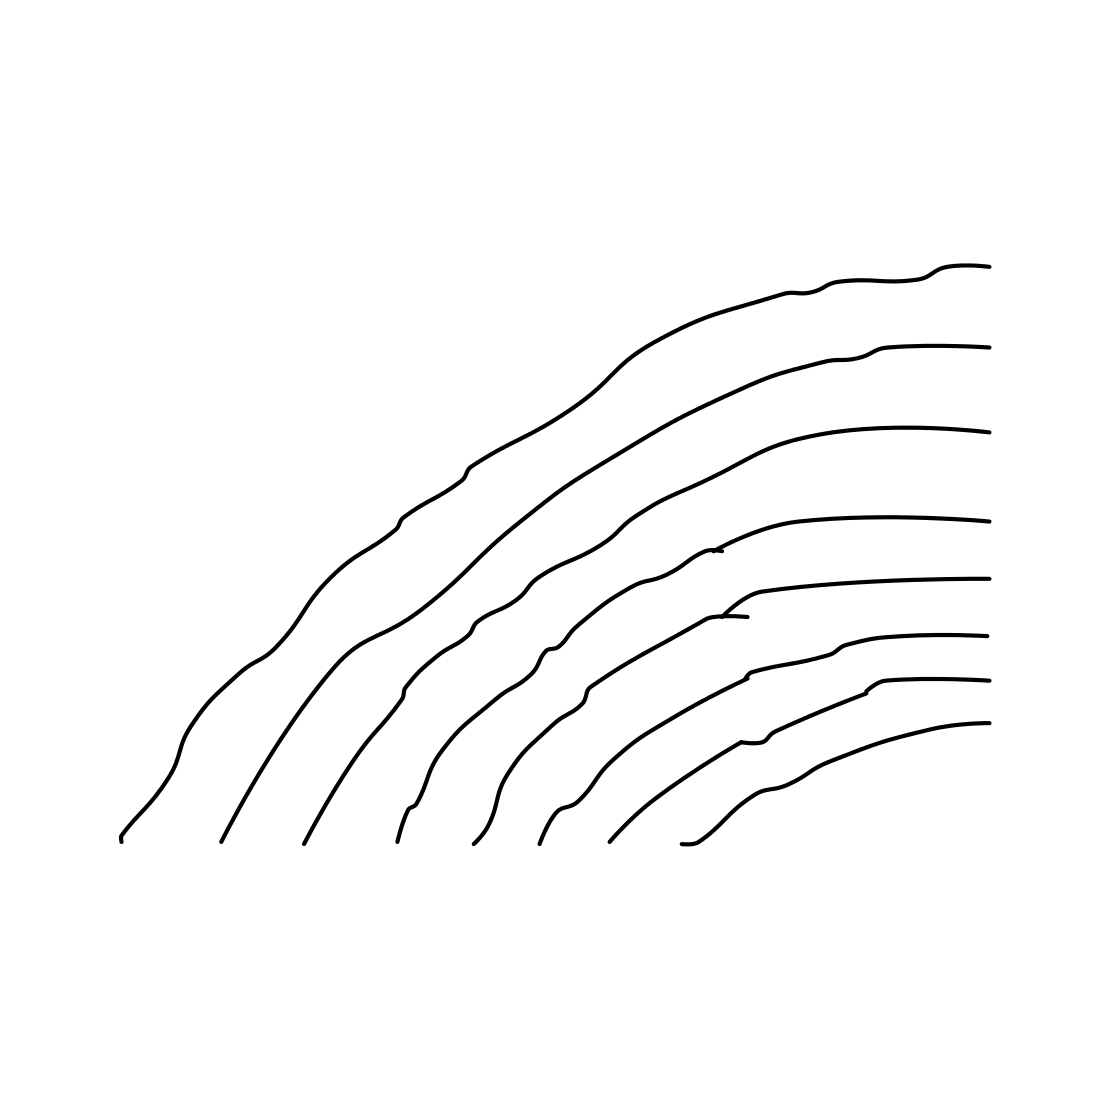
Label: rainbow